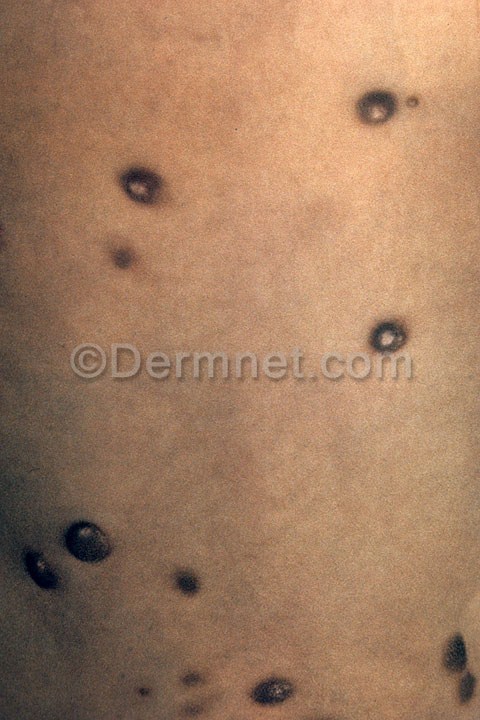
Disease: Systemic Disease